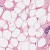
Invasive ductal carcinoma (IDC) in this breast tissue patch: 0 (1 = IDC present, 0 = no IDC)